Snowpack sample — Snodgrass Mountain, Crested Butte, Colorado (2/4/25, 12:06 PM MST)
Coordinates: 38.923, -106.968
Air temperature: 35 °F
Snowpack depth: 80 cm
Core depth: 80 cm
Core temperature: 32 °F
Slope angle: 14°, slope face: 78°
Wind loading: low
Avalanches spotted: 0
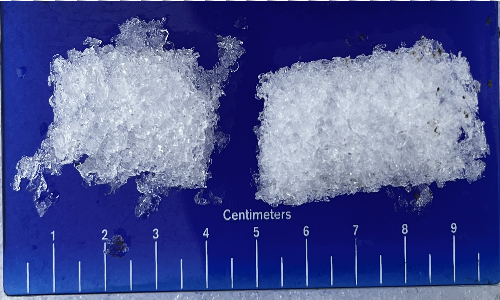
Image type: core
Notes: No avalanches nearby, unusually warm weather for the last month reported by residents, Collected 25 yards from treeline